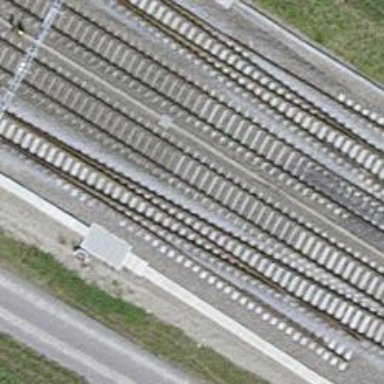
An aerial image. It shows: Railway siding for service.